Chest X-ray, PA view. Patient: 29 years old, sex M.
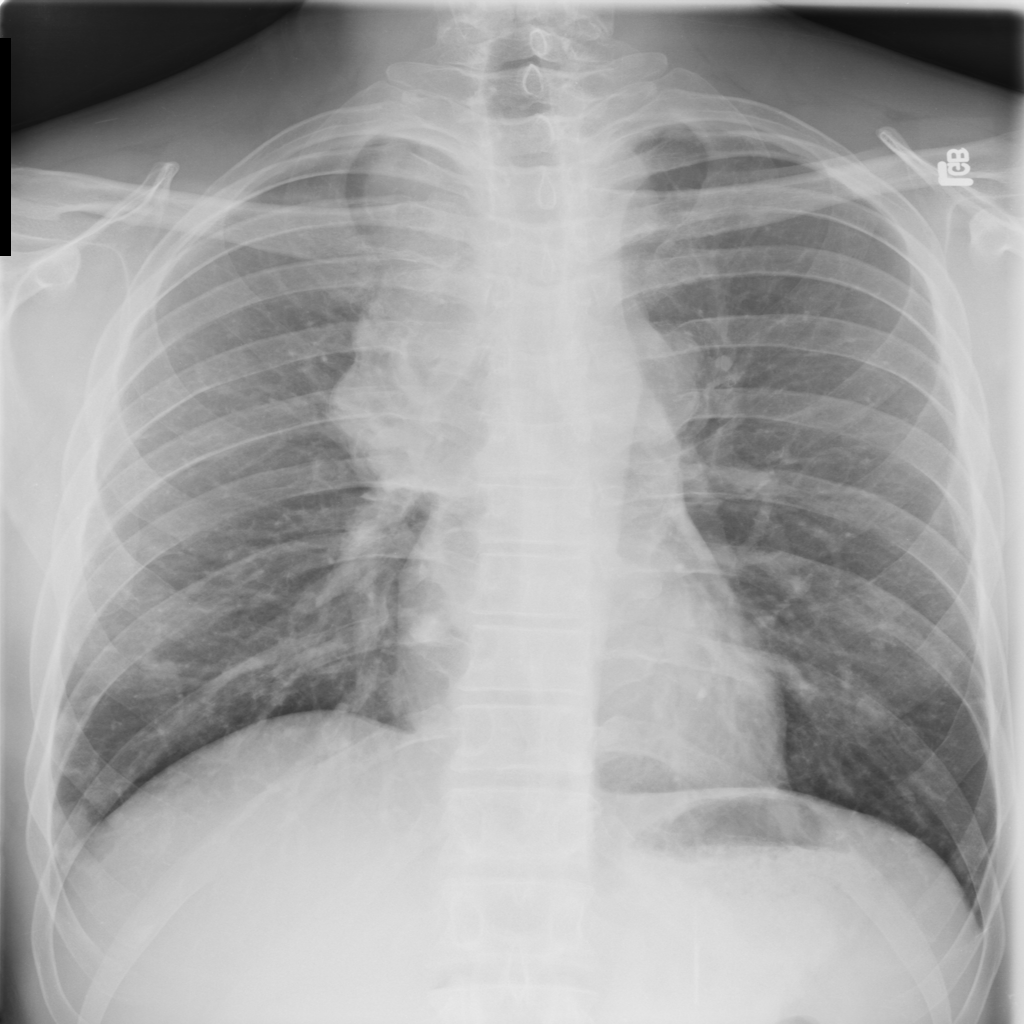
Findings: No Finding